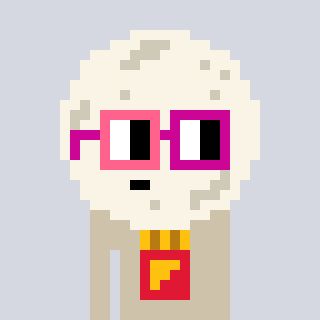
a pixel art character with square pink and red glasses, a moon-shaped head and a bege-colored body on a cool background